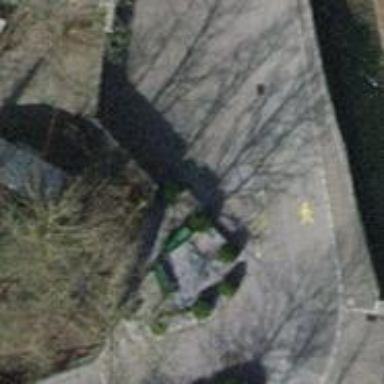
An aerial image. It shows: Bench for seating.